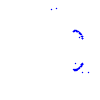
Particle: proton